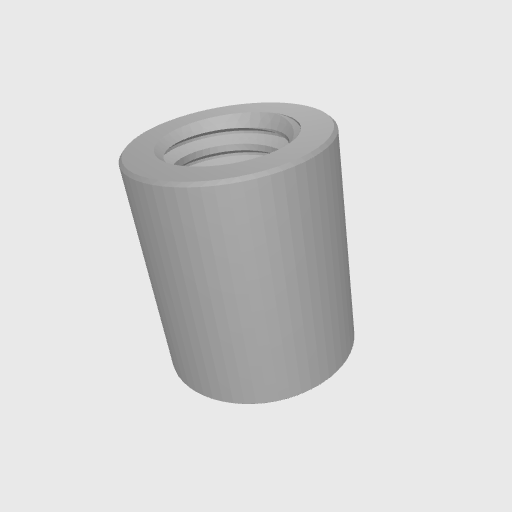
Part: Standoff6OD7